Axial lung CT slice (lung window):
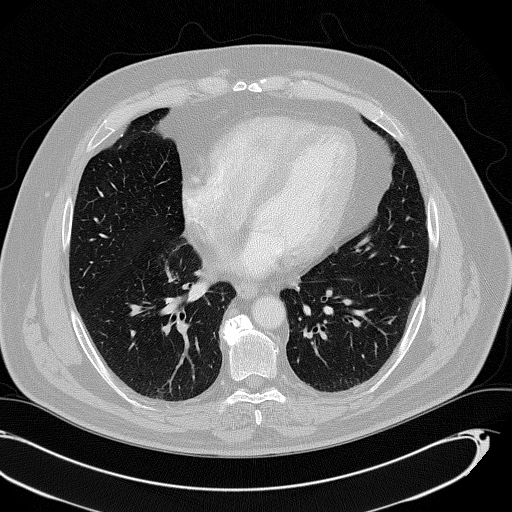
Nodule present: no